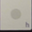
Piece: xx